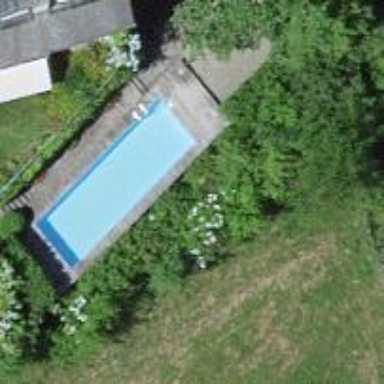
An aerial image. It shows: Swimming pool located in leisure land.